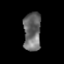
Tissue: prostate
Cell type: T cells
Senescence score: 0.3526
Nuclear area (px): 667
Mean DAPI intensity: 105.786